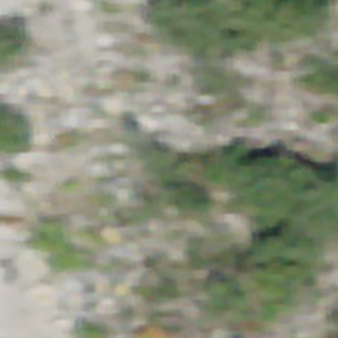
Label: other